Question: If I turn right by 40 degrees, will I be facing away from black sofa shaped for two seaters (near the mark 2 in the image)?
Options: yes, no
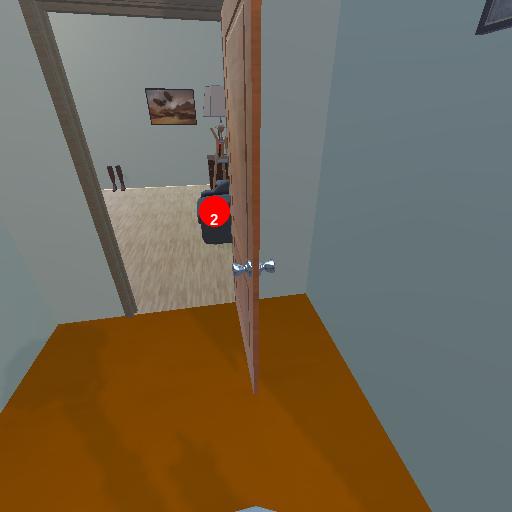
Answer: yes